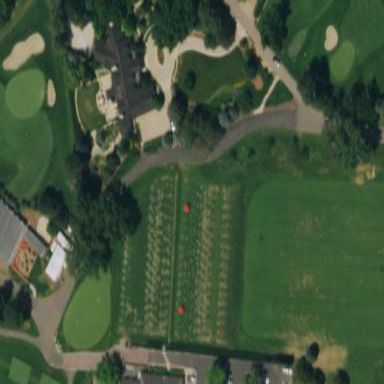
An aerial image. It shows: Grassy area used as driving range for golf.